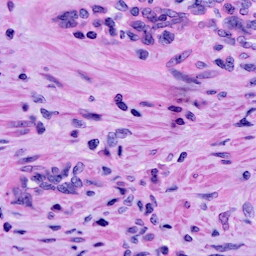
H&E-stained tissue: Cervix